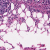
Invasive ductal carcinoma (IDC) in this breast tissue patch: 1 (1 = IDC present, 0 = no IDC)